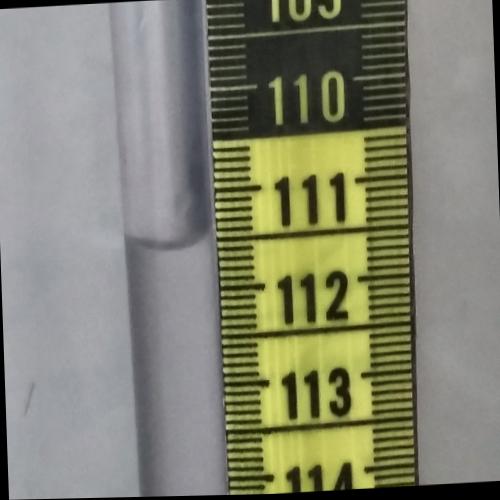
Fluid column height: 111.5 cm